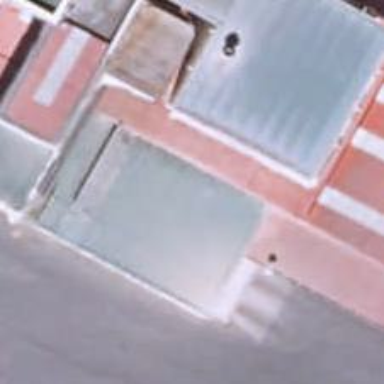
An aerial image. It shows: Industrial building.